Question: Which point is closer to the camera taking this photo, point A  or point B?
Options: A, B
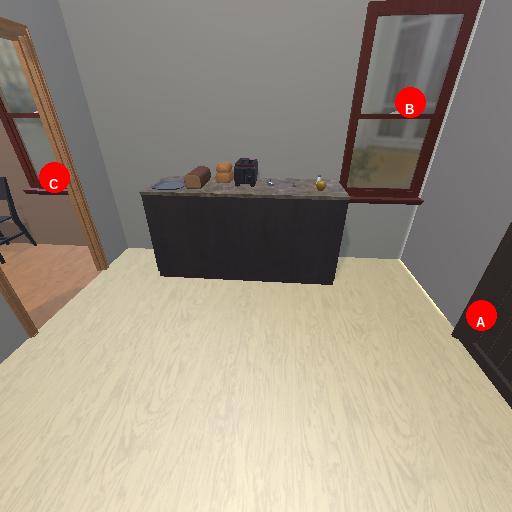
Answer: A